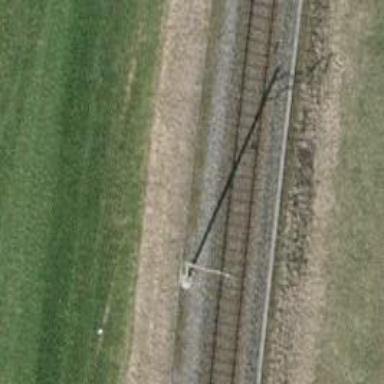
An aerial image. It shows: Single railway track with electrification through contact line.